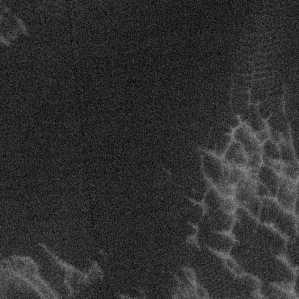
Label: frost